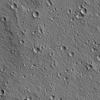
Atmospheric dust classification: not_dusty